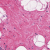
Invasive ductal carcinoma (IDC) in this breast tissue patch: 0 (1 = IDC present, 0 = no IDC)